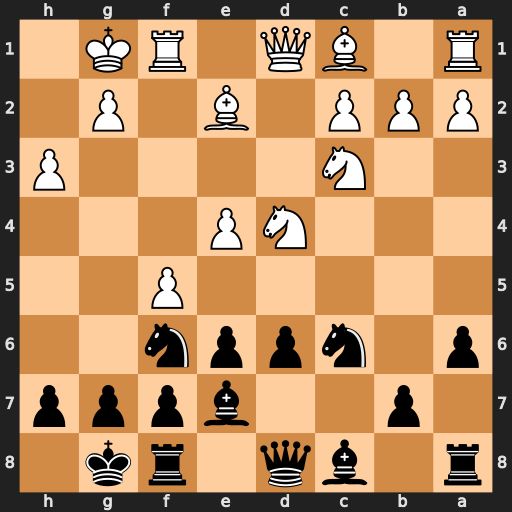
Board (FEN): r1bq1rk1/1p2bppp/p1nppn2/5P2/3NP3/2N4P/PPP1B1P1/R1BQ1RK1
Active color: b
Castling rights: -
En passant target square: -
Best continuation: Qb6 Be3 e5 Nd5 Nxd5